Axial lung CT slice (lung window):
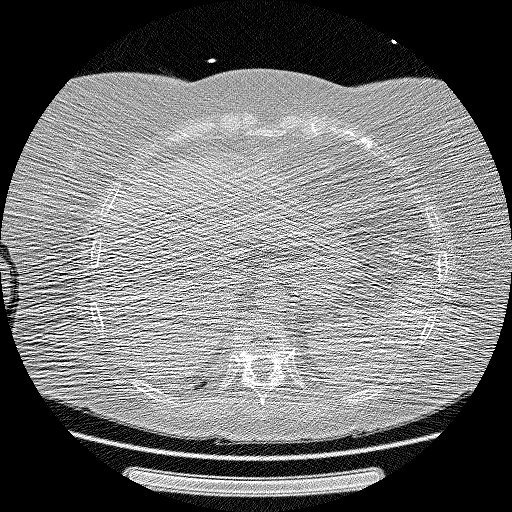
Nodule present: no